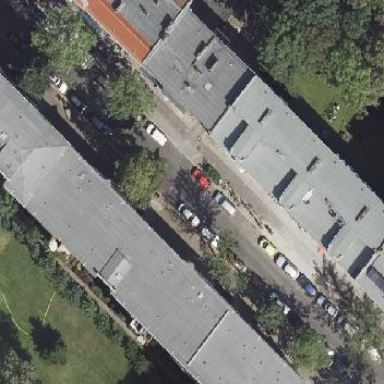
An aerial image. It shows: Asphalt road in residential area.